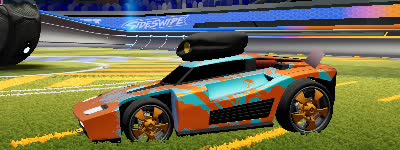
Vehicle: breakout